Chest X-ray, AP view. Patient: 32 years old, sex F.
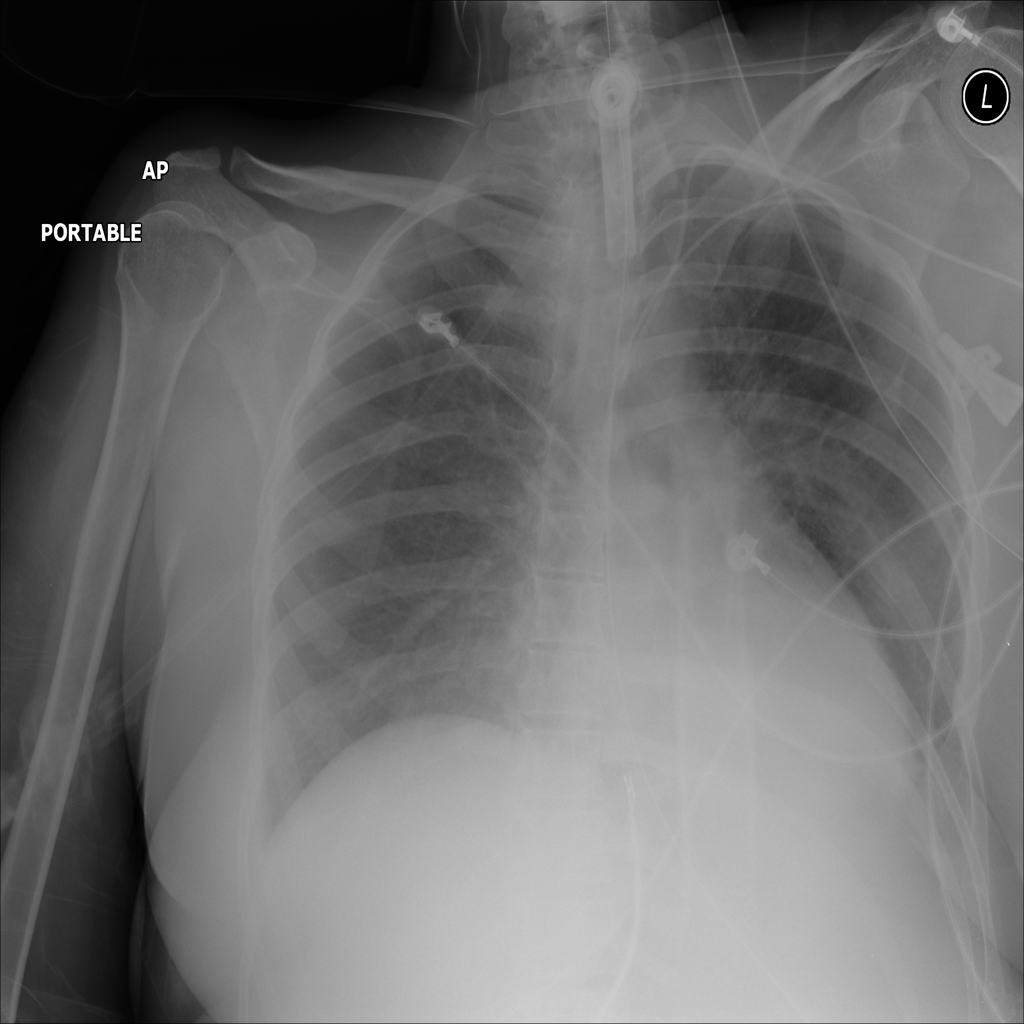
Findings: Effusion, Infiltration